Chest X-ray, PA view. Patient: 61 years old, sex F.
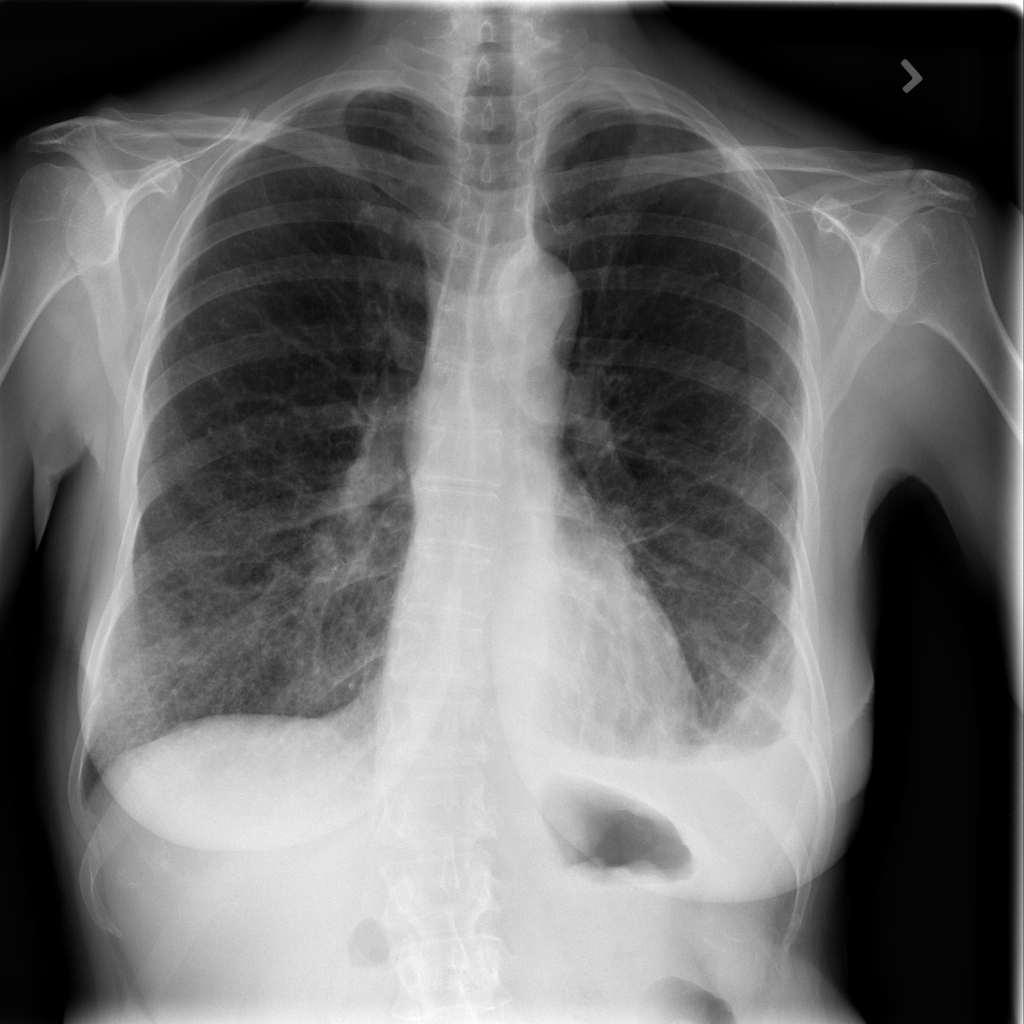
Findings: Effusion